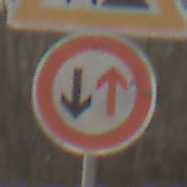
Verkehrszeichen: VorrangDesGegenverkehrs
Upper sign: Arbeitsstelle
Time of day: MorningAfternoon
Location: Outdoor (Nature)
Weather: PartlyCloudy
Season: Winter
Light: Natural